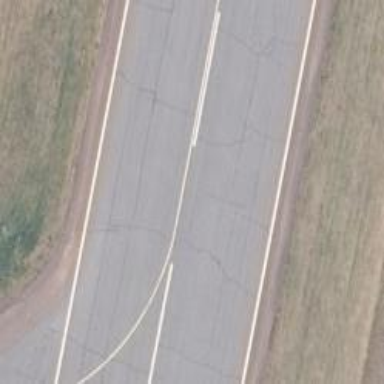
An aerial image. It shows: View of runway in airport.